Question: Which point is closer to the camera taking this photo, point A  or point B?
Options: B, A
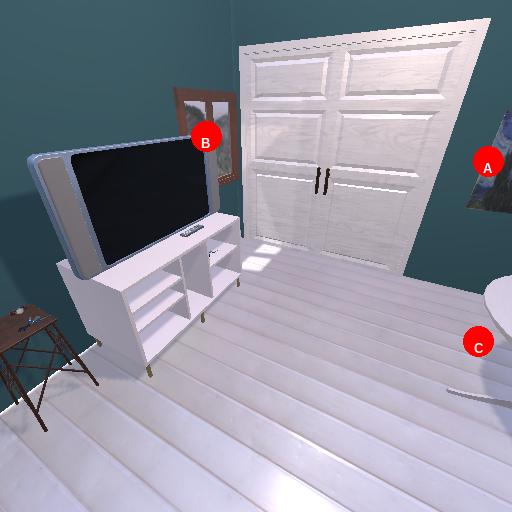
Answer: B